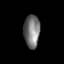
Tissue: prostate
Cell type: T cells
Senescence score: 0.2535
Nuclear area (px): 520
Mean DAPI intensity: 116.888